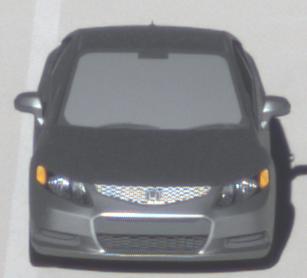
Make: Honda
Model: Civic Limousine 1.8
Detailed model: Civic (IX) Limousine
Model produced from: 2014/05
Model produced until: 2017/06
Doors: 4
Color: gray
Road condition: dry road
Daytime: morning or afternoon
Contrast: high contrast